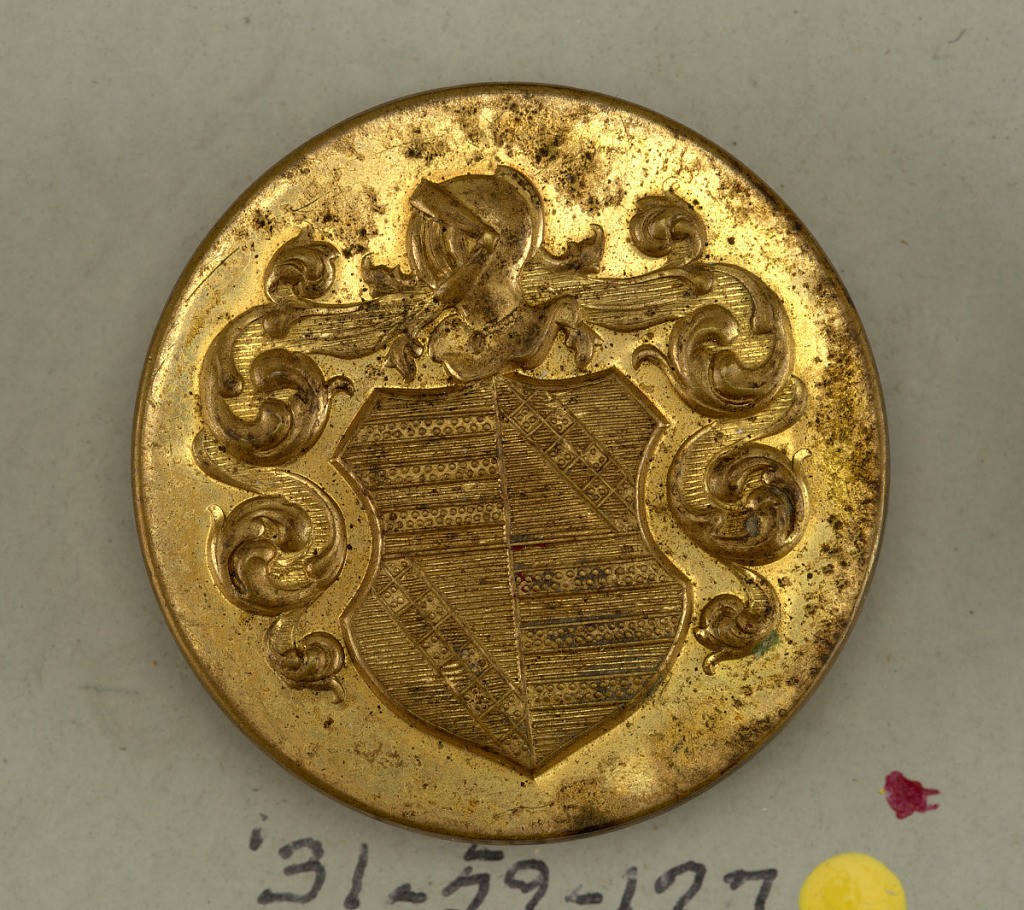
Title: Button
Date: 1801–25
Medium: Brass, gold plated
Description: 1931-59-127: Circular flat button with shield showing heraldic ...